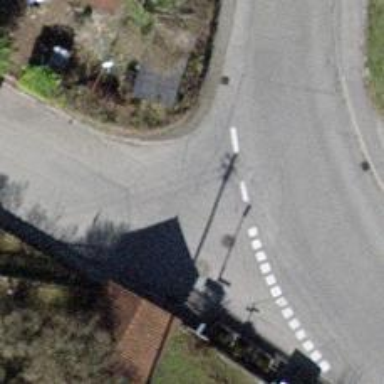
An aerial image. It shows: Public transport stop position.